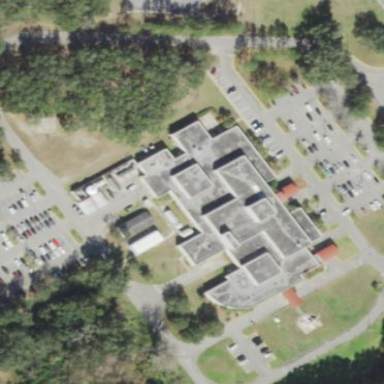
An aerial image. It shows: Healthcare facility identified as hospital.